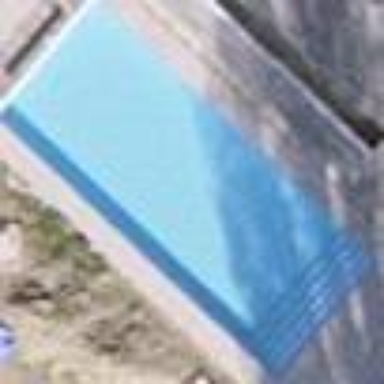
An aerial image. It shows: Swimming pool located in leisure land.